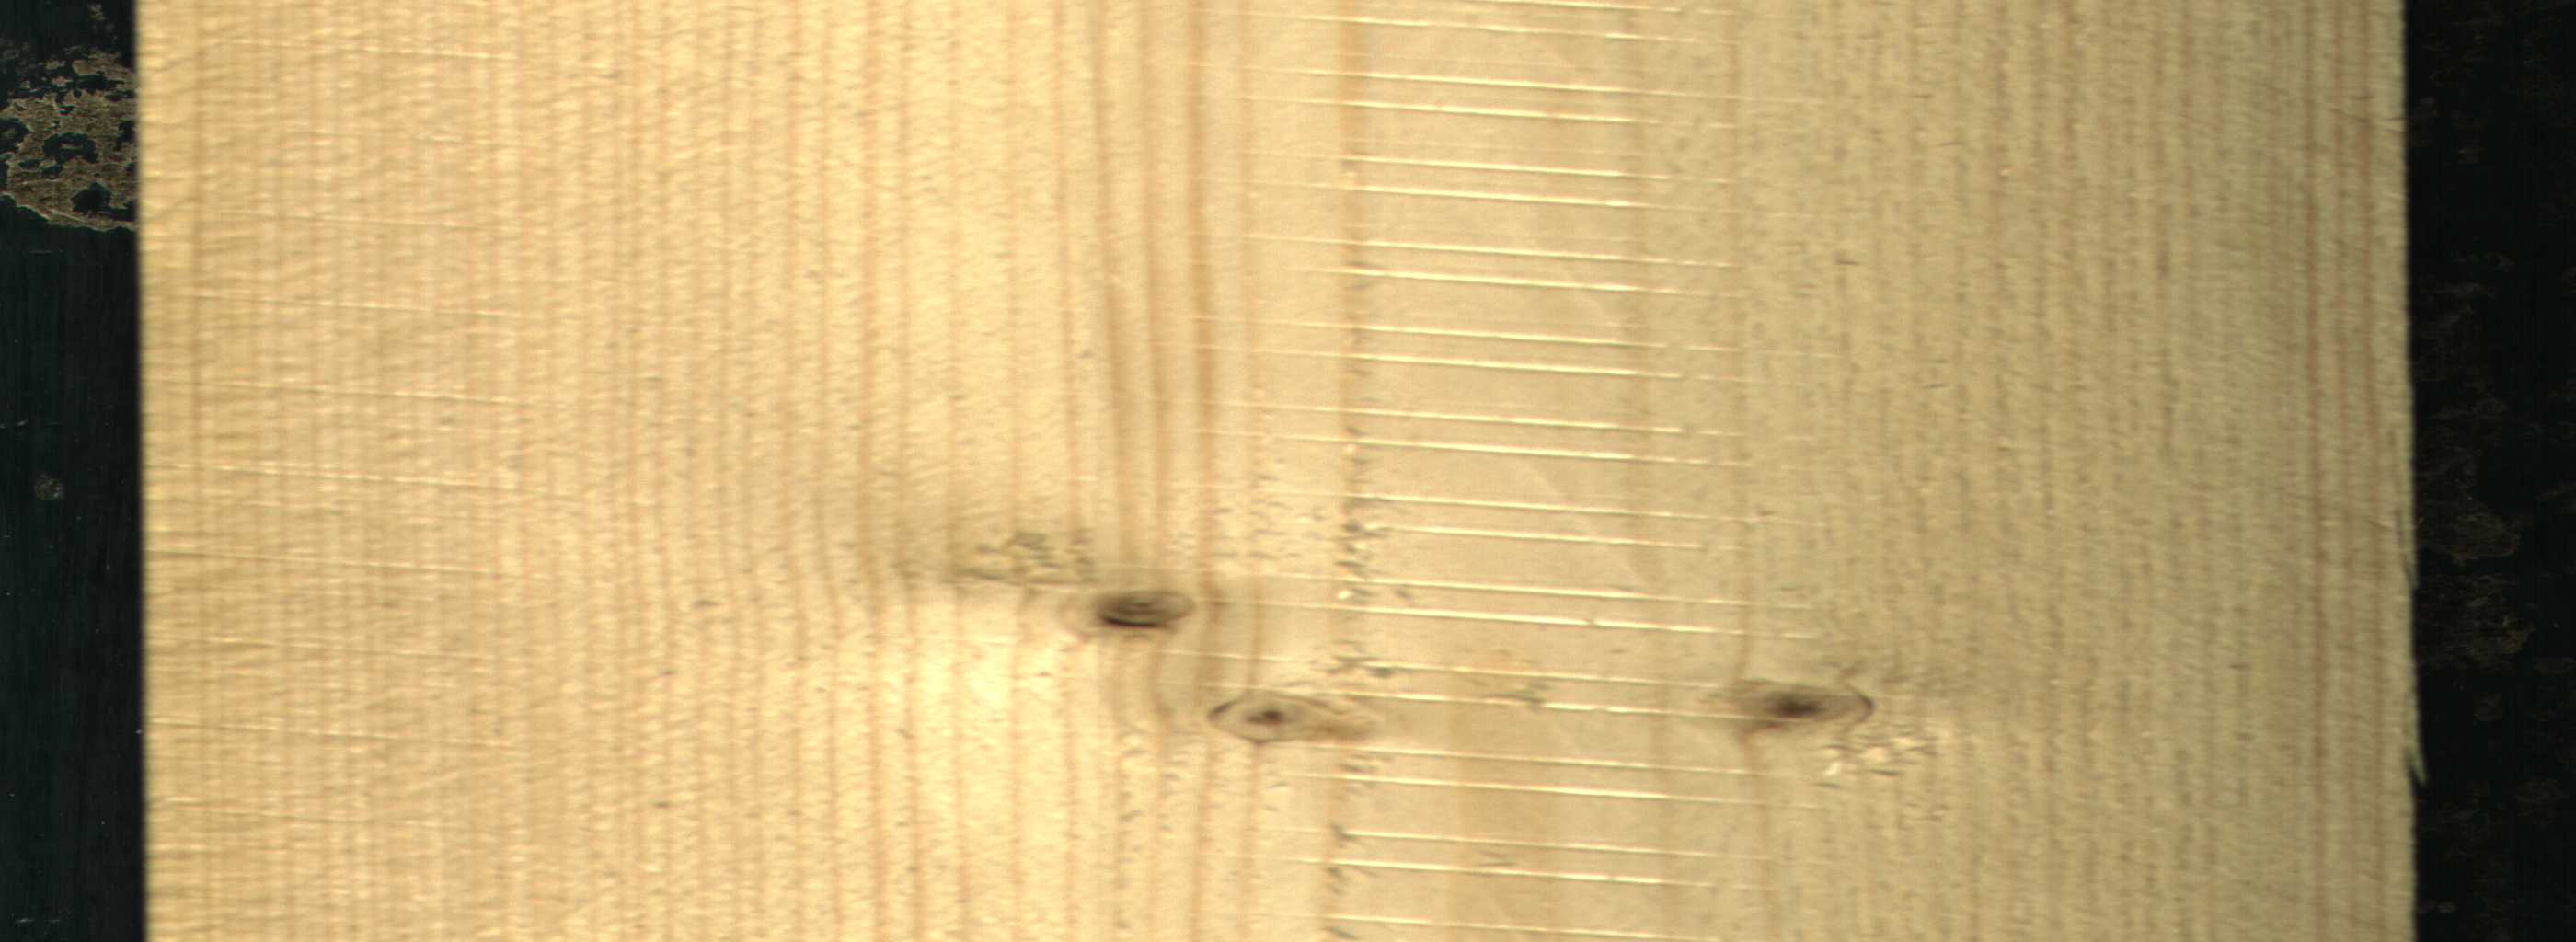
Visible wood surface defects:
Live_Knot
Live_Knot
Live_Knot